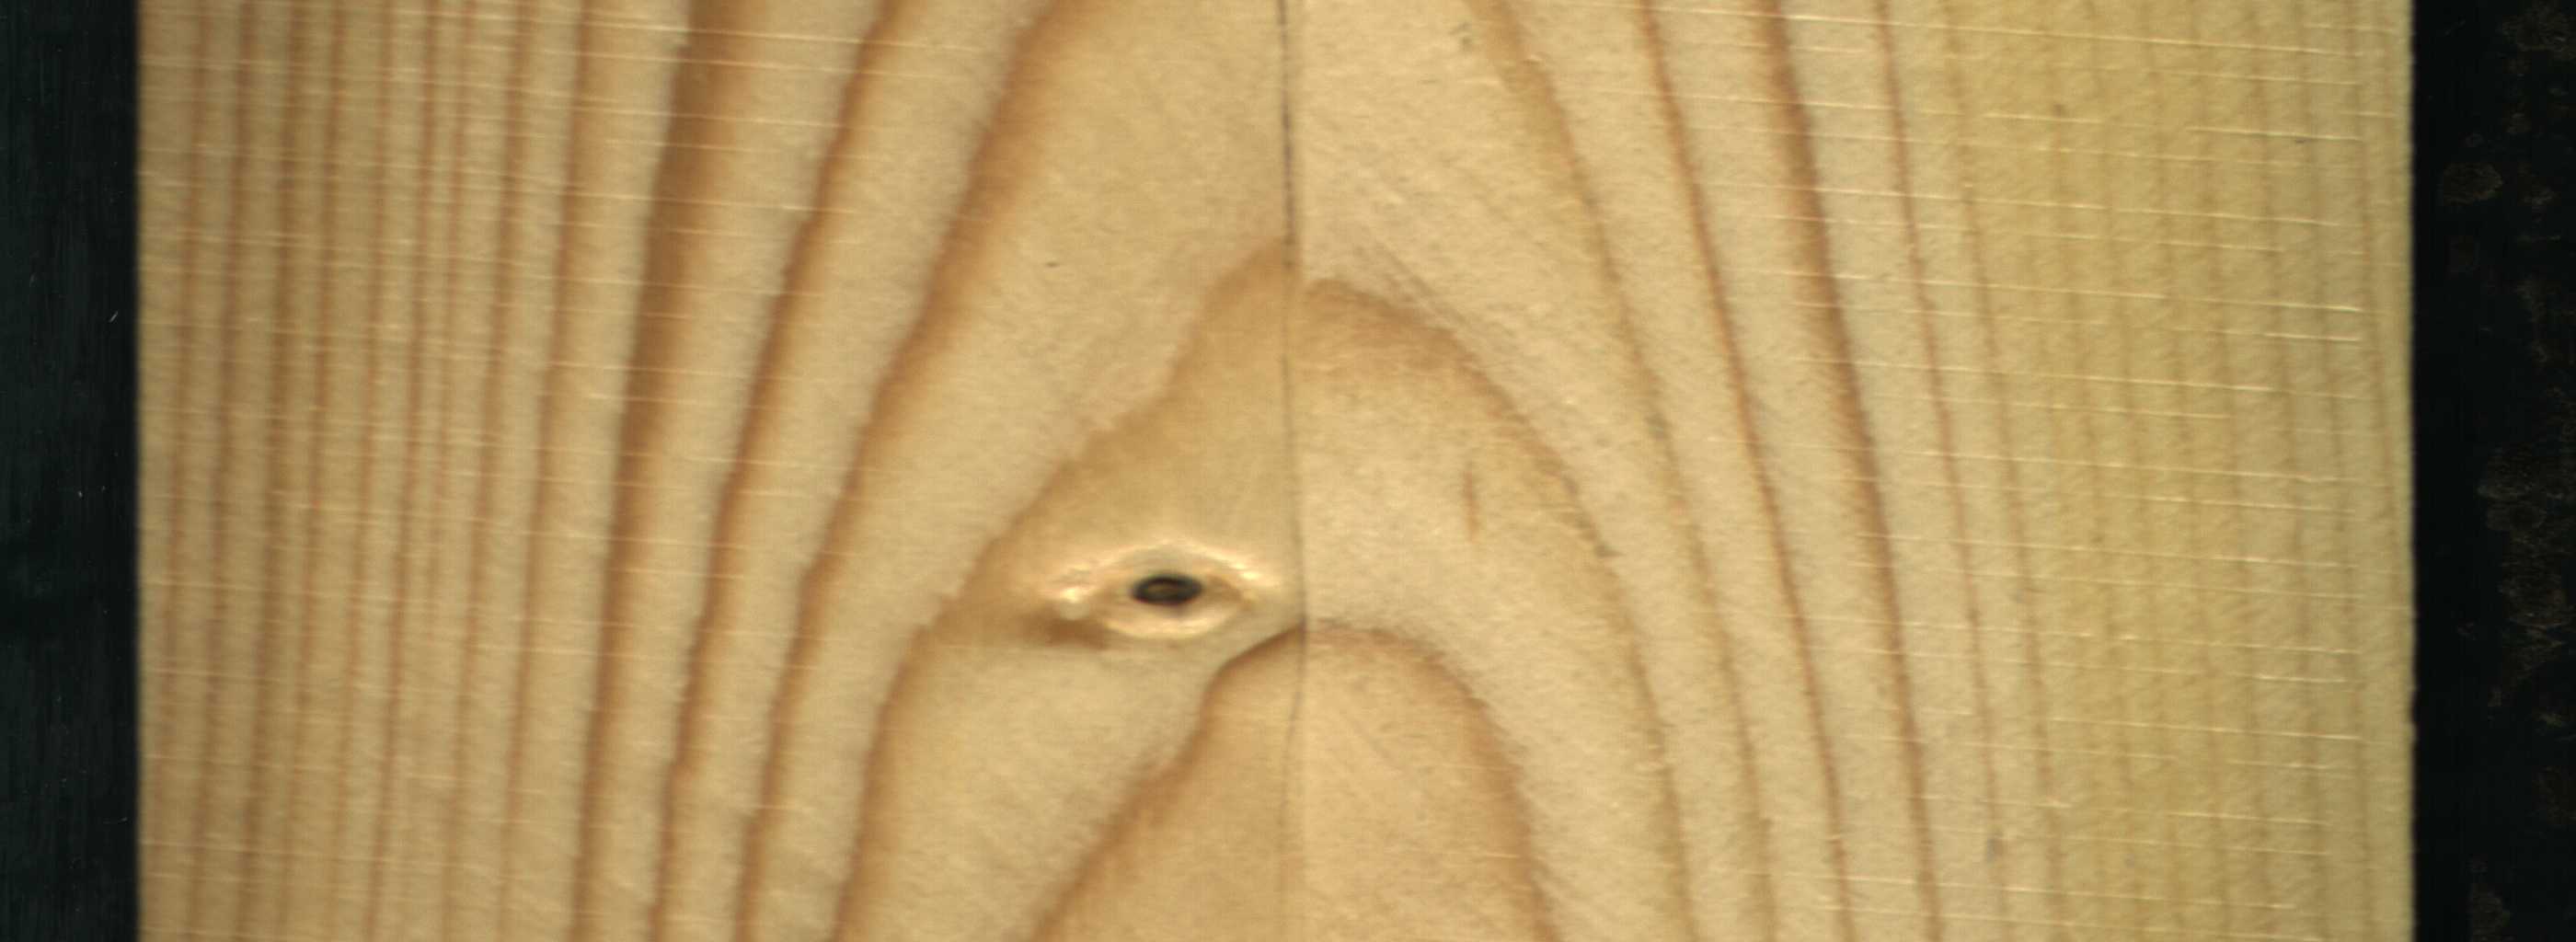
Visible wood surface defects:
Crack
Dead_Knot